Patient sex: M
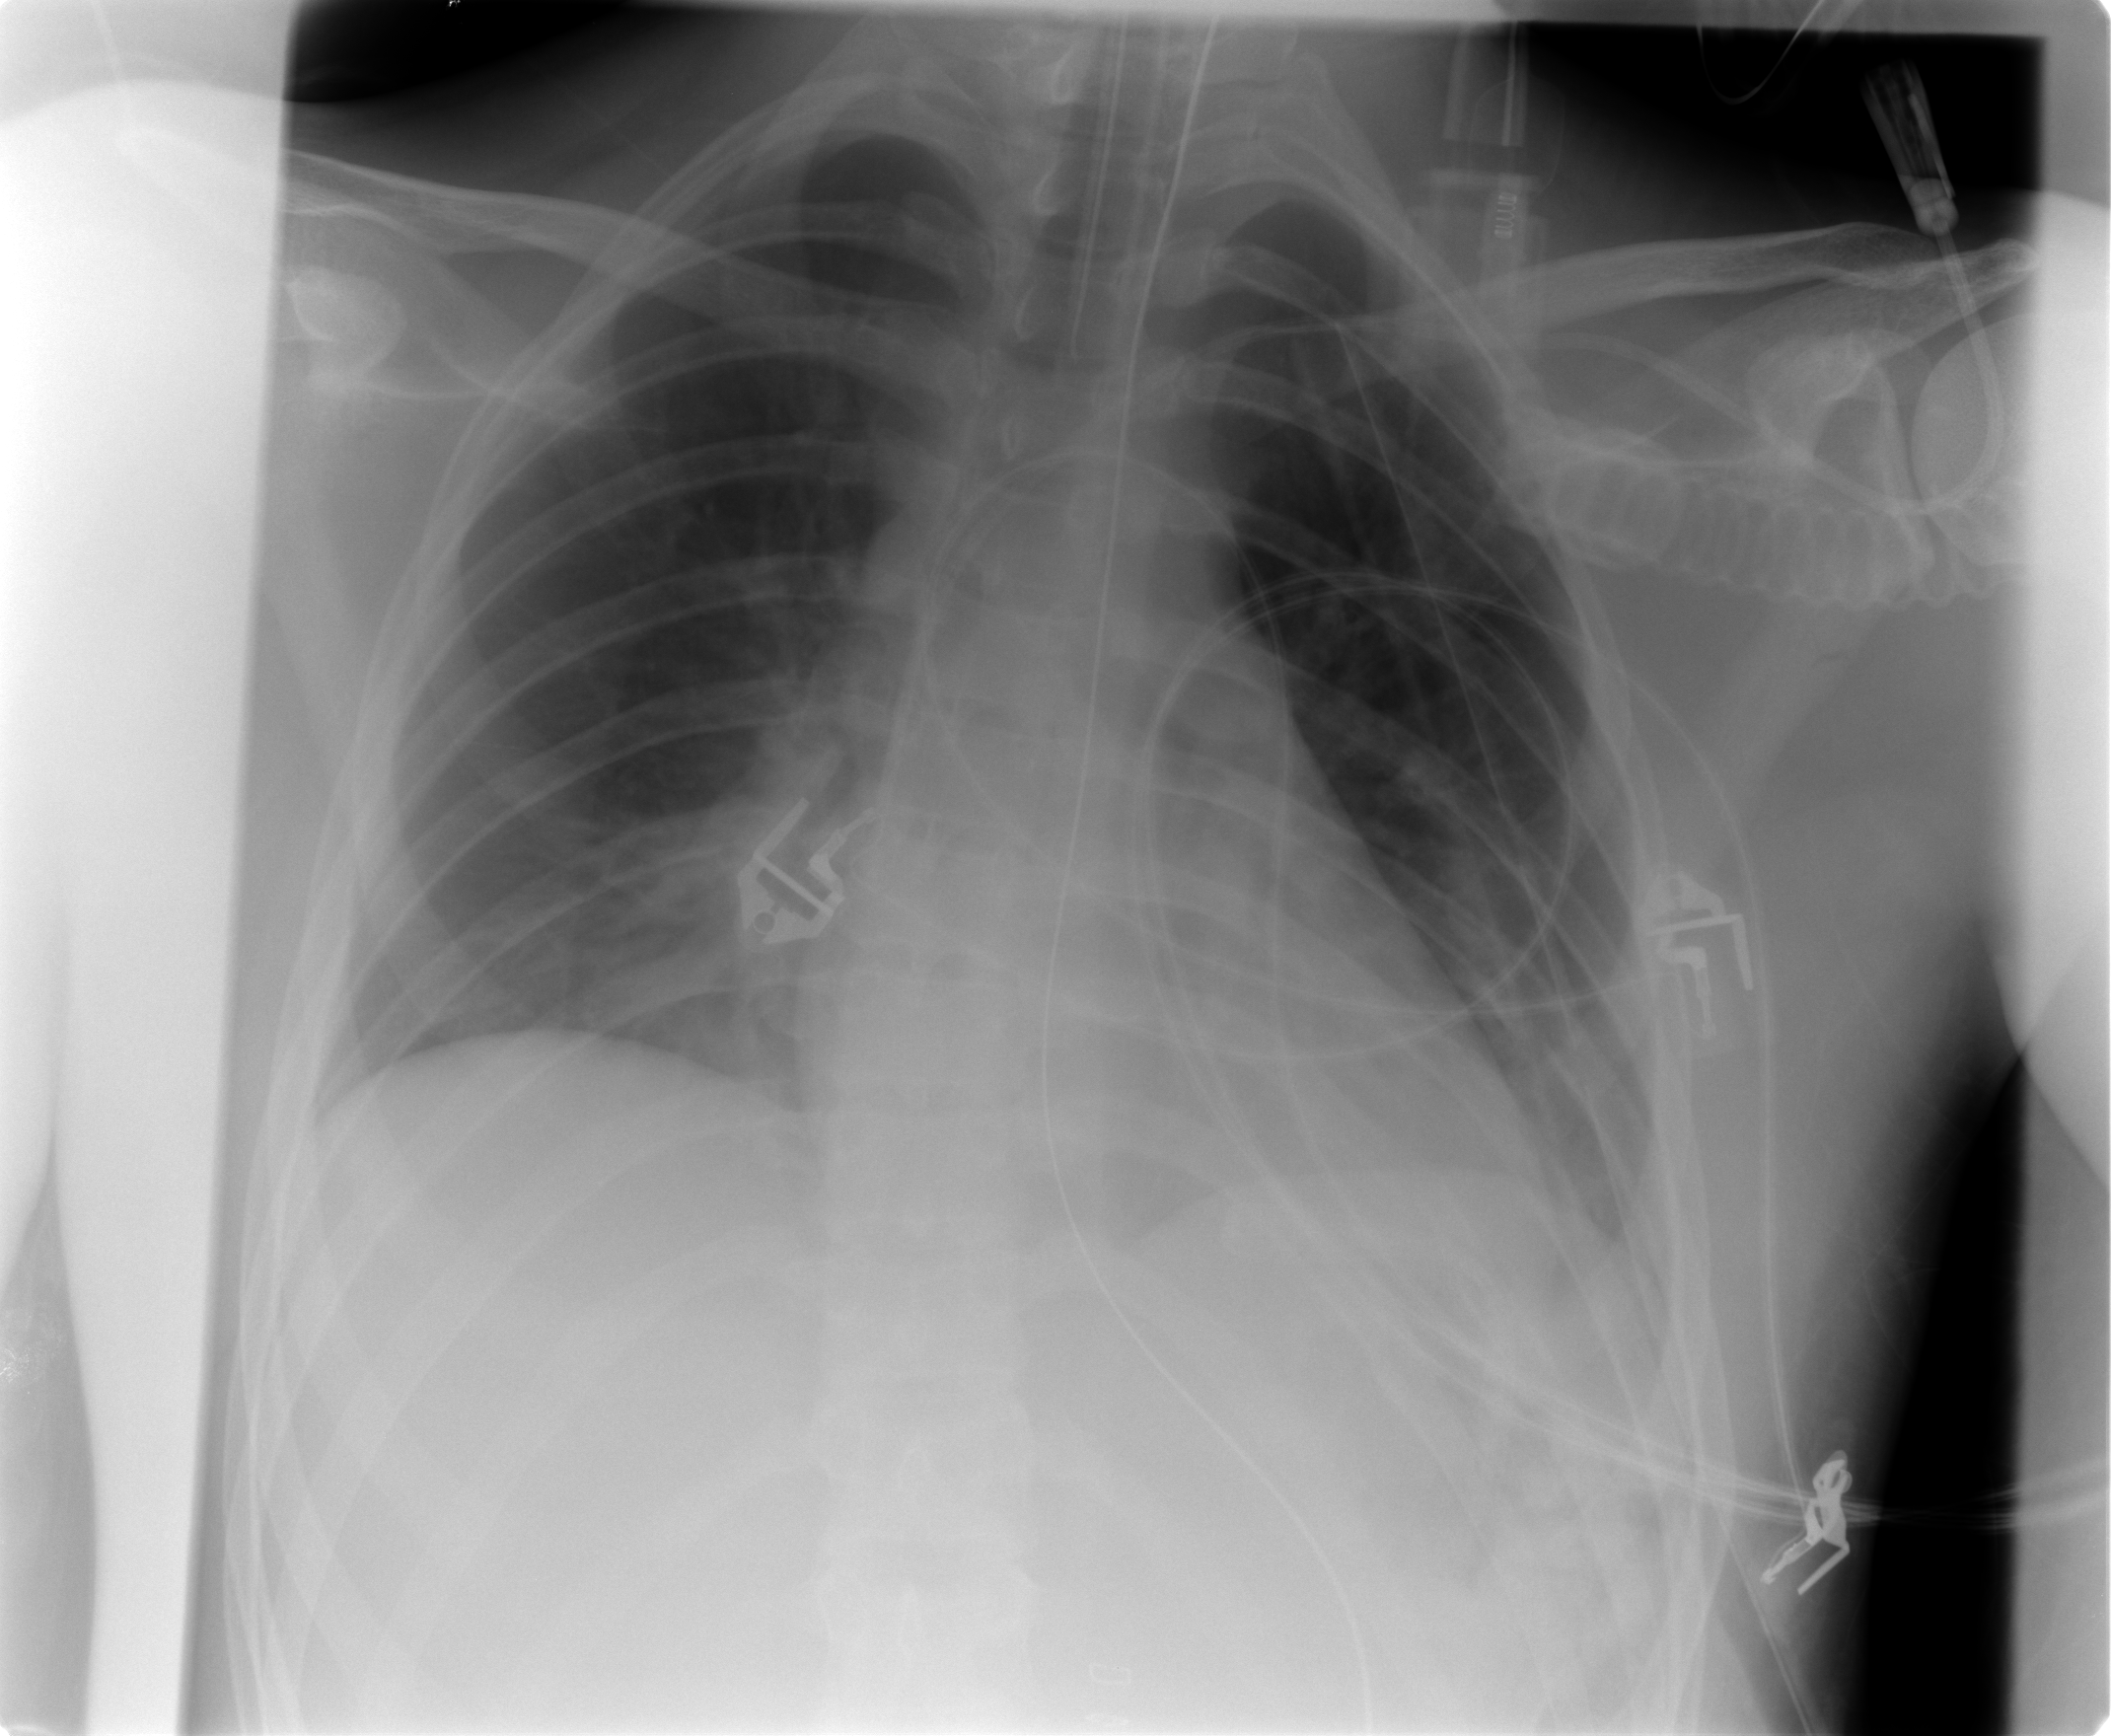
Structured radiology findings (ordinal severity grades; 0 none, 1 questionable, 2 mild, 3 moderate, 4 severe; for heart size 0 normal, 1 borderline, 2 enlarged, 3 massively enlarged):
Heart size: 0
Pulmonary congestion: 0
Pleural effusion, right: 0
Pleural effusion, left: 1
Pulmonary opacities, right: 0
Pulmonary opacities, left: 0
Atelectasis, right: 2
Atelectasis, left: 2